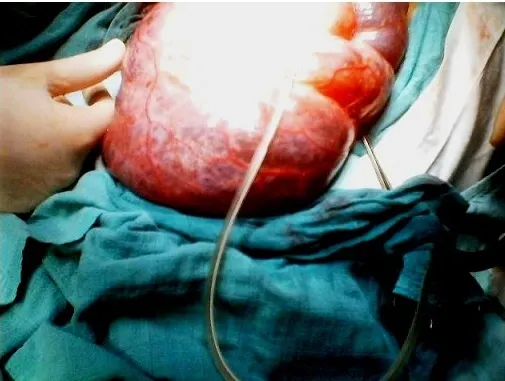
Giant mesenteric tumor was discovered using laparotomy in the first patient; it contained 5 liters of clear fluid.
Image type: medical_photograph (other_medical_photograph)